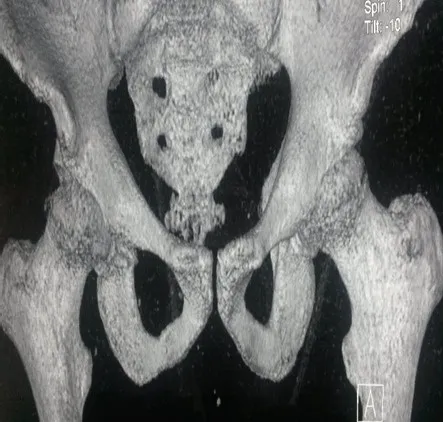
Post reduction CT showing no fracture of the femoral head.
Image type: radiology (ct)